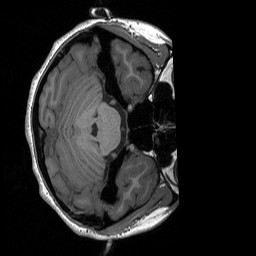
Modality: T1w
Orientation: axial
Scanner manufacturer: siemens
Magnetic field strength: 3 T
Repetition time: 1.76 s
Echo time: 0.0022 s